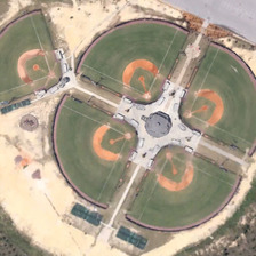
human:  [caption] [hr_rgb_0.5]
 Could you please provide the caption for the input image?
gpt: The four baseball fields were packed with people and surrounded by yellow places.

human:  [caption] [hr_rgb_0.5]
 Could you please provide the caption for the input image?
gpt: The four baseball fields were crowded together, surrounded by a yellow field.

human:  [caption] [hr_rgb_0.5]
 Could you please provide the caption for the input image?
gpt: The four baseball fields are crowded together, surrounded by a yellow field.

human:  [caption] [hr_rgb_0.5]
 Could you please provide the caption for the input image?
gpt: Red and green baseball scenes versus four baseball fields.

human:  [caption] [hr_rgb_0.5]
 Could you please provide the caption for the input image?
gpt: A red and green baseball field is facing four baseball fields.